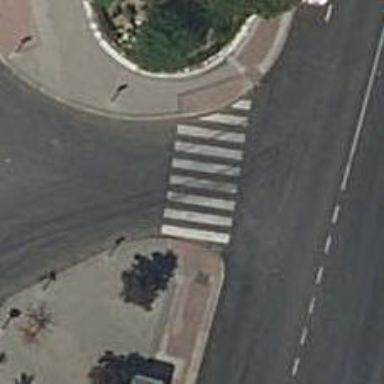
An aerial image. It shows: Marked road crossing.